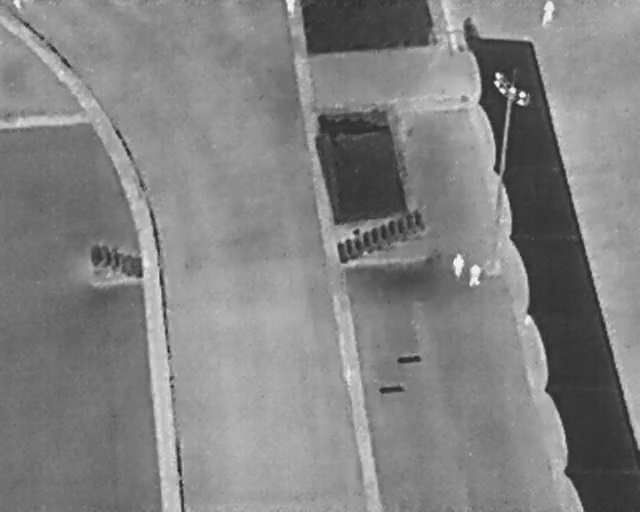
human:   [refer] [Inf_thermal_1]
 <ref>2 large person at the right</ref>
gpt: <box>[[72, 52, 76, 55, 2], [69, 50, 73, 53, 2]]</box>